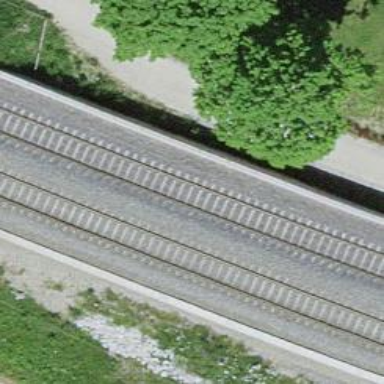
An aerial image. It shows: Single railway track with electrification through contact line.